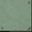
Piece: xx